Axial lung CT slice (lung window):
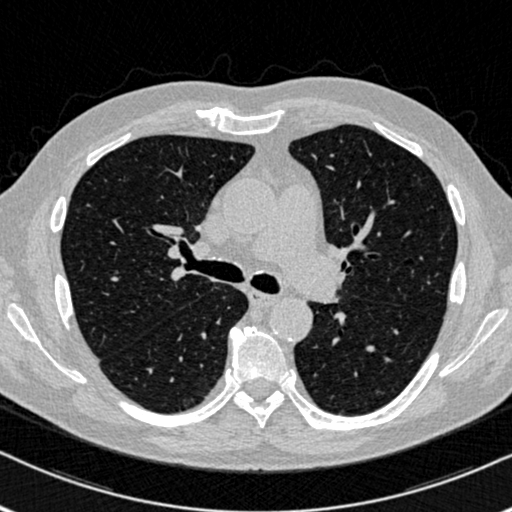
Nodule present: no